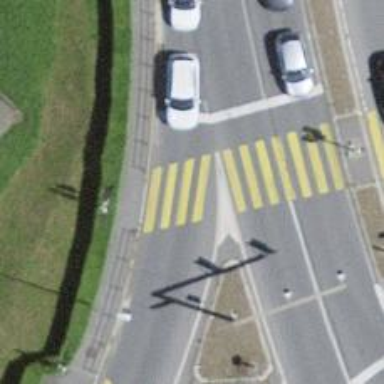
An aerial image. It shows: Uncontrolled road crossing with markings.